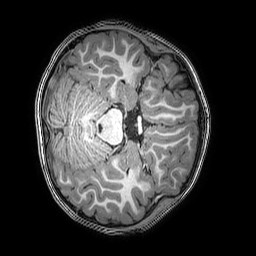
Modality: T1w
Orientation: axial
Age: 7
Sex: male
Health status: healthy